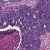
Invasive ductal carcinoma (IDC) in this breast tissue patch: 0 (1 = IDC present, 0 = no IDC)